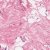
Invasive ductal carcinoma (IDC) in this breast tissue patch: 0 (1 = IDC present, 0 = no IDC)